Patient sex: M
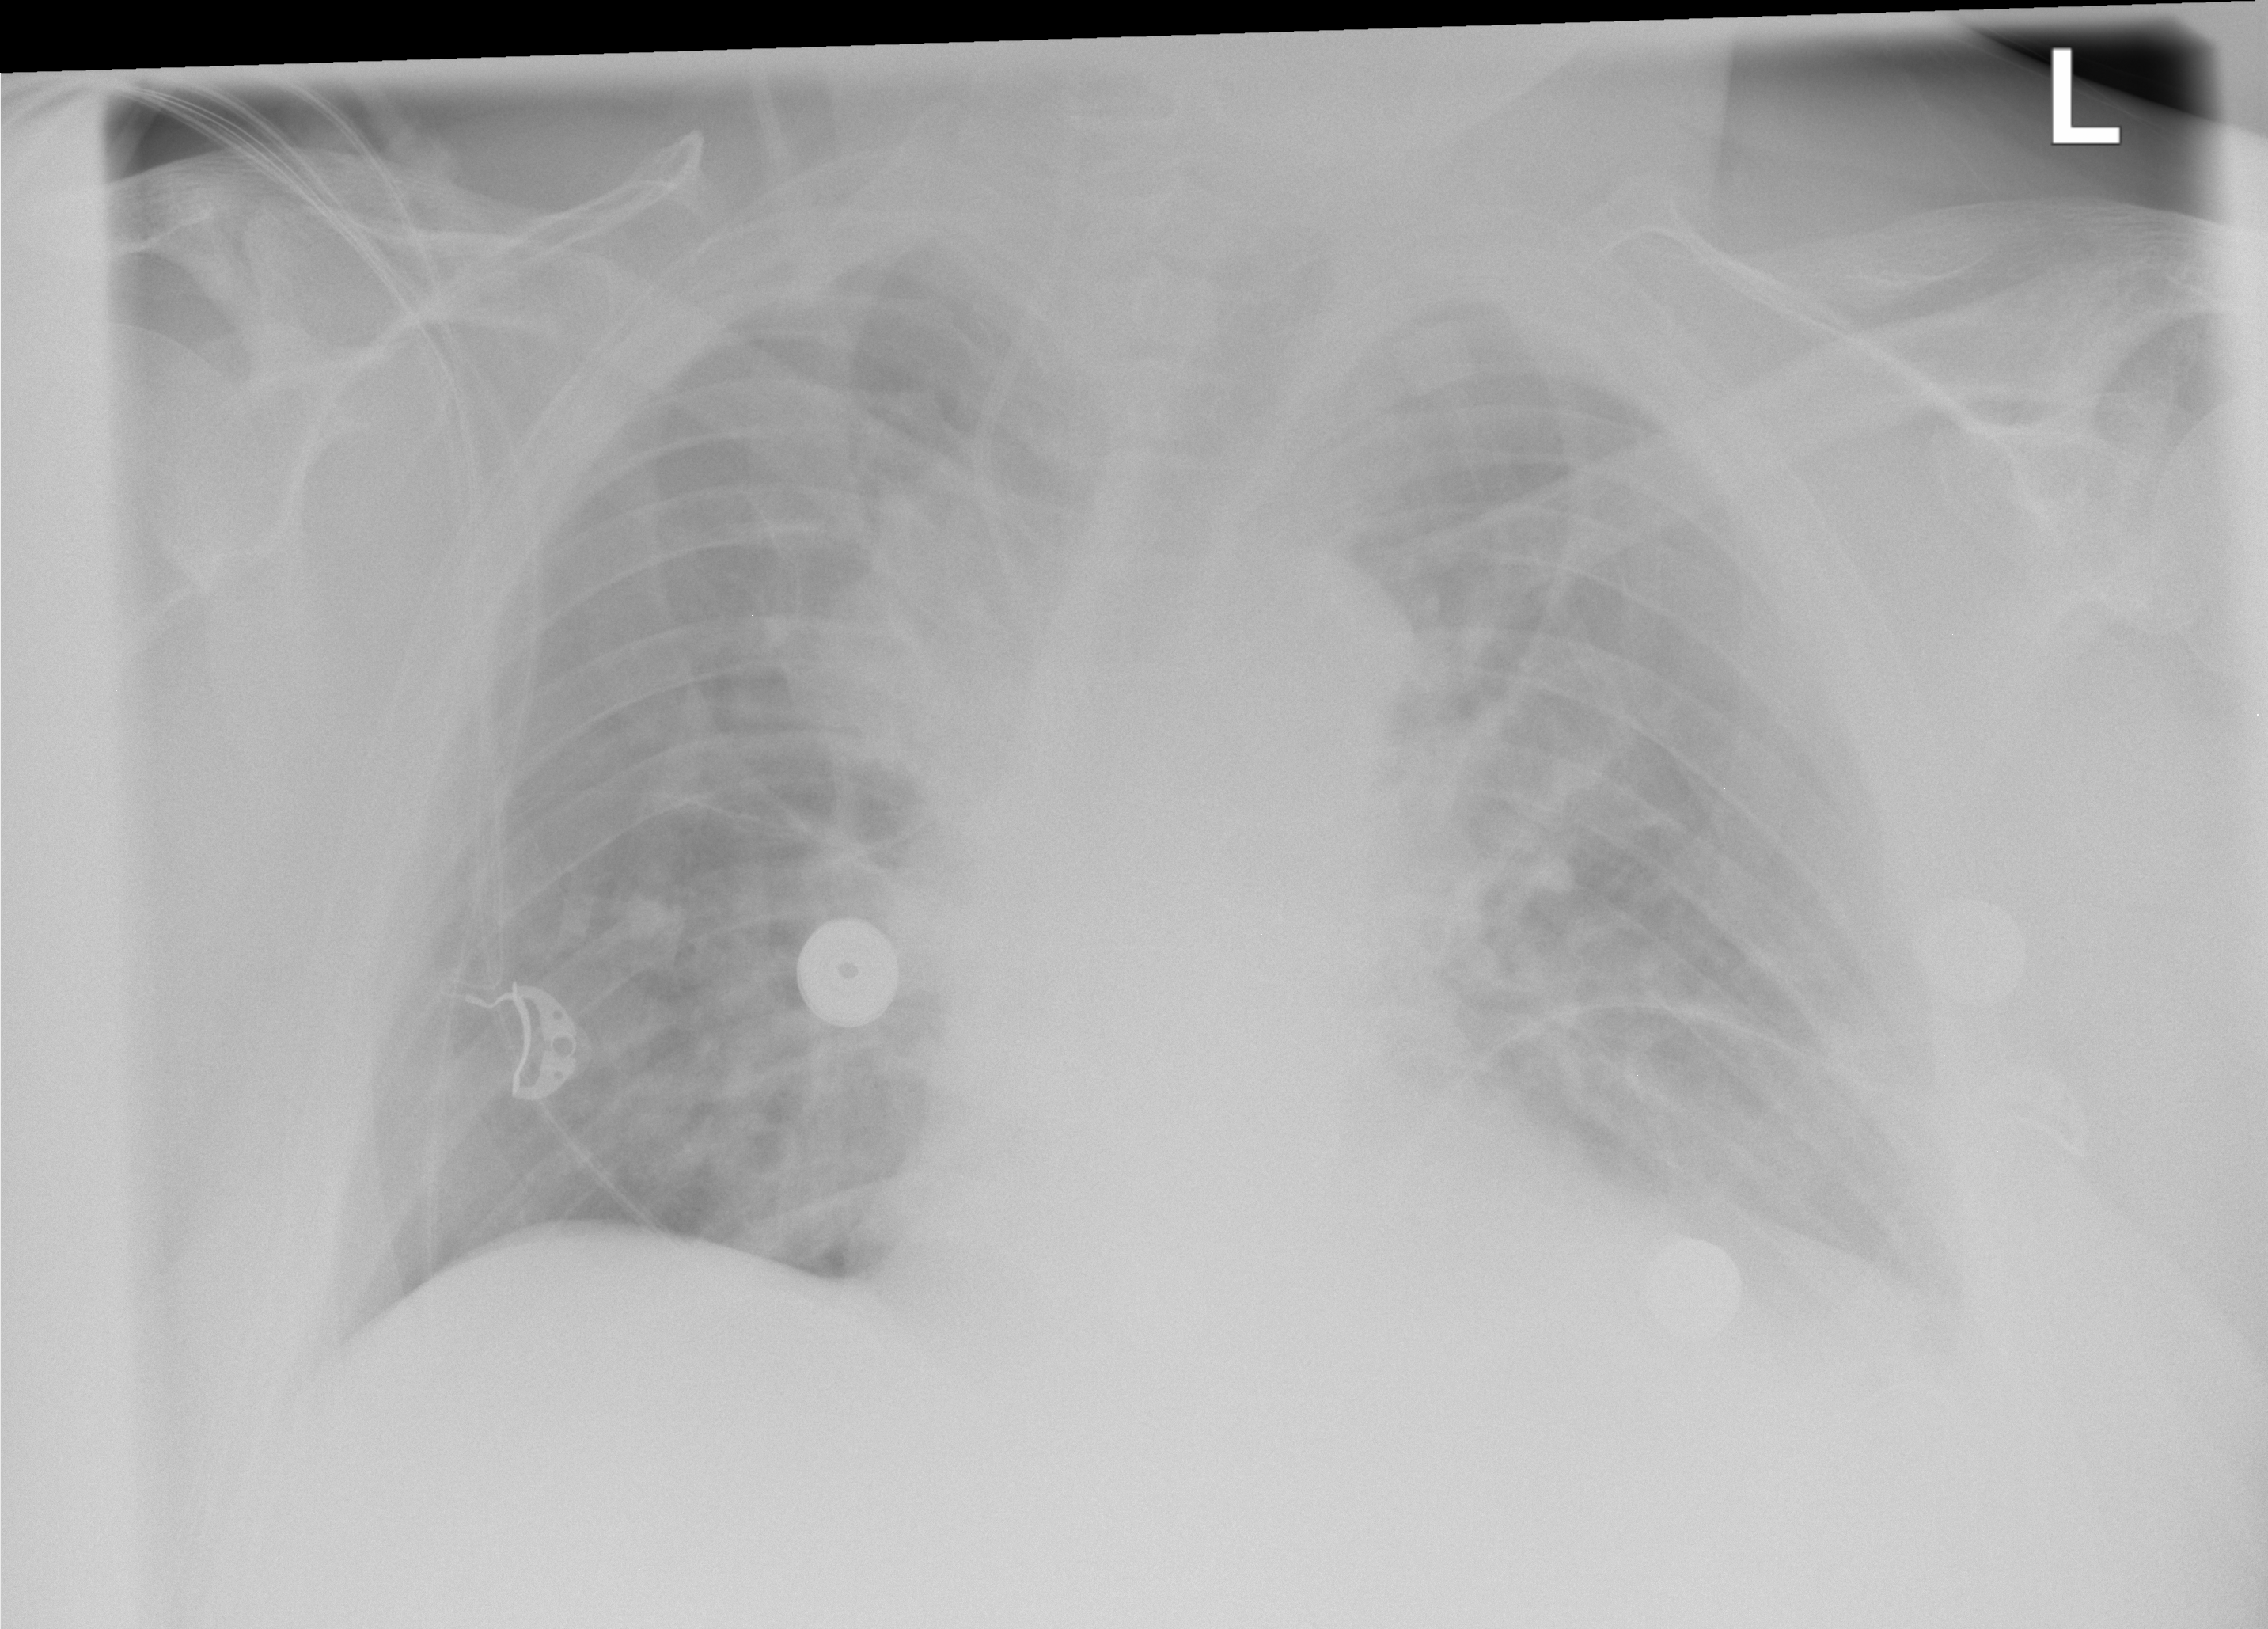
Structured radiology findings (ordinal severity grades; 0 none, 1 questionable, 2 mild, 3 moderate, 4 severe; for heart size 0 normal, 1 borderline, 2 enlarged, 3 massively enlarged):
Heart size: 2
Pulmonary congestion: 2
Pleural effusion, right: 0
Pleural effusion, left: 2
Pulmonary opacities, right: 2
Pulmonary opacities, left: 1
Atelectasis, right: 1
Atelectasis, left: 1